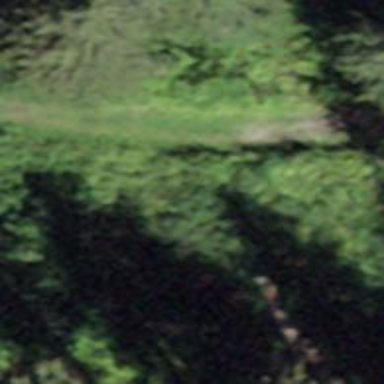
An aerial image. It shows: Backcountry hiking path with trail suitable for hiking.